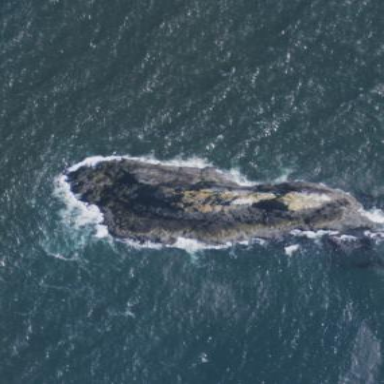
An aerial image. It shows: Natural rock reef.